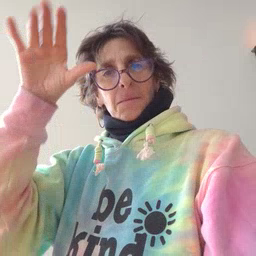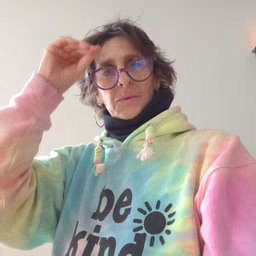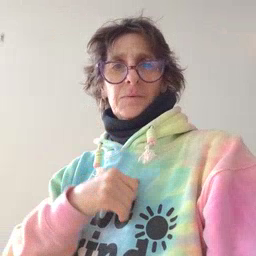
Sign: cowboy